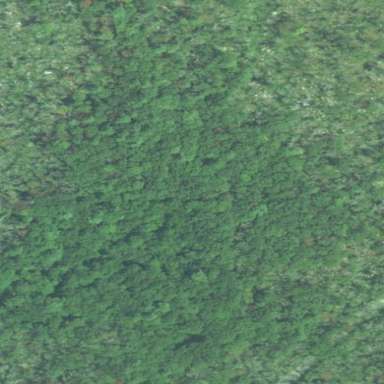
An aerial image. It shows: Mixed woodland with various types of leaves.